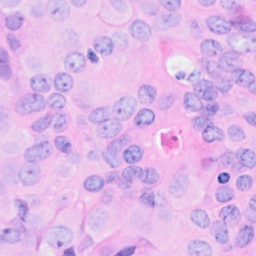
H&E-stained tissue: Breast